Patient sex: M
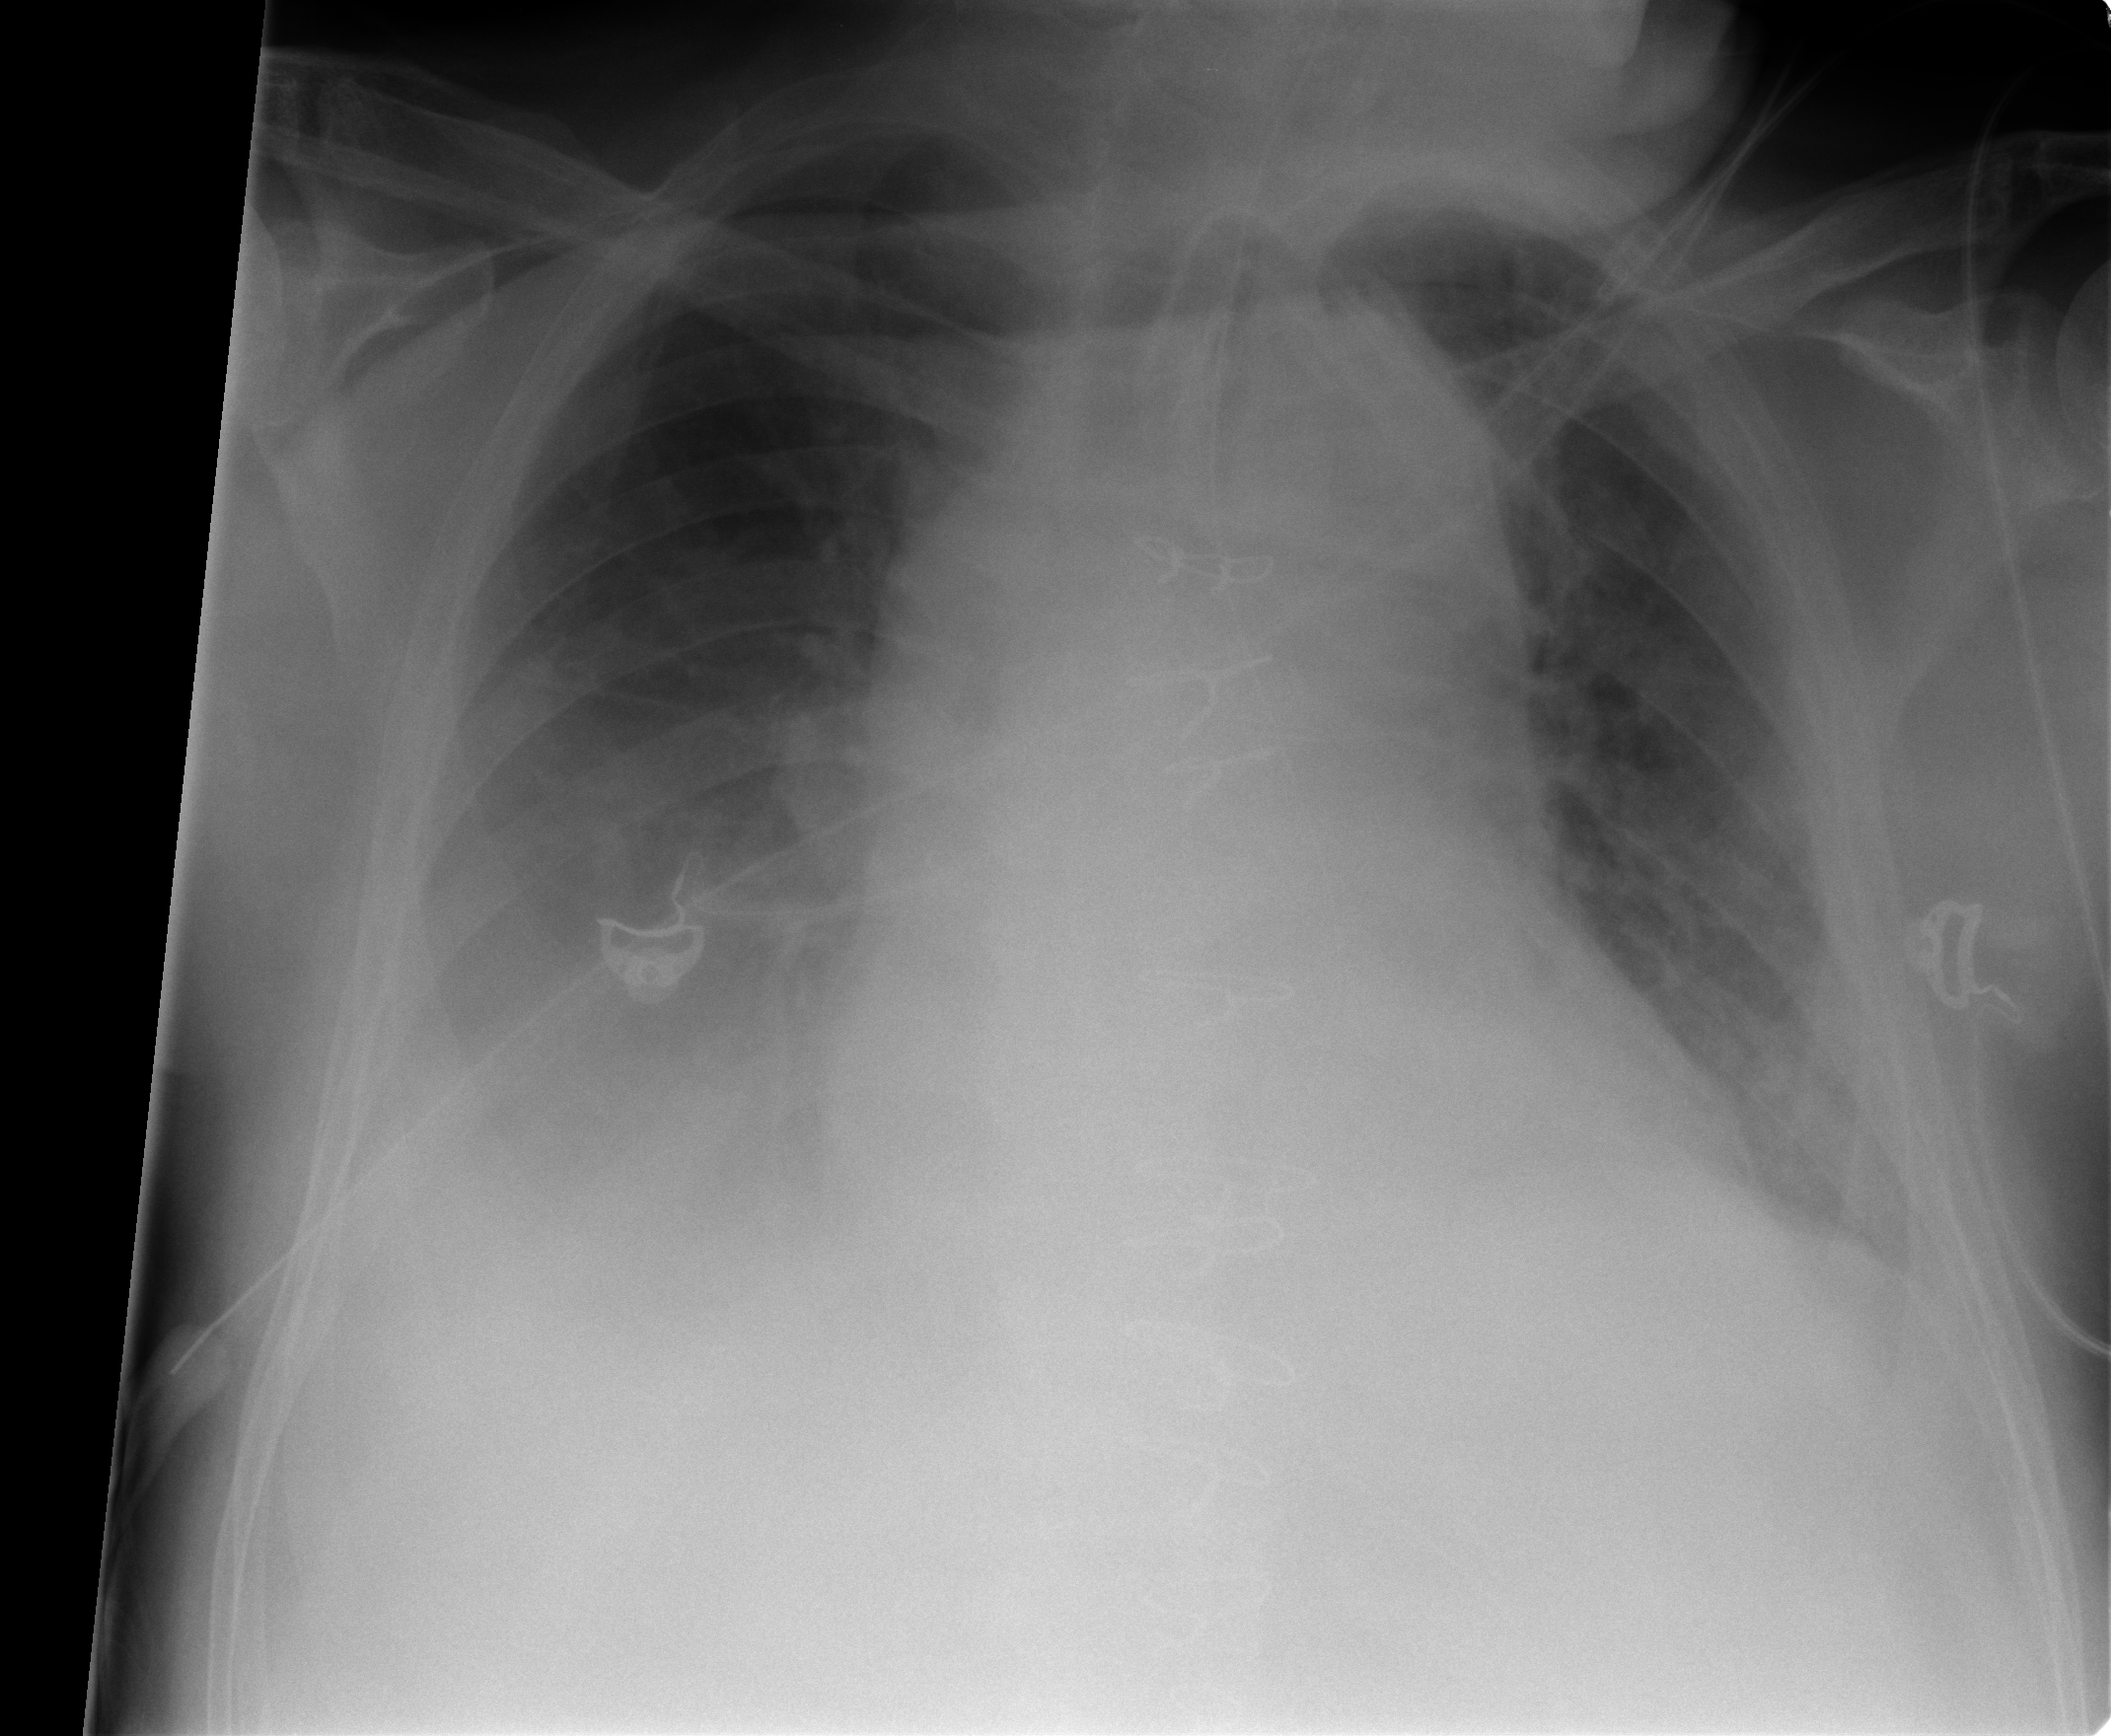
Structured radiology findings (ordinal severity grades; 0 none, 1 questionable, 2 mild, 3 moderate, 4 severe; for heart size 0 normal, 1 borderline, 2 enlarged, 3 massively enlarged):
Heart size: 2
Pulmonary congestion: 2
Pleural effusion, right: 3
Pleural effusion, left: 3
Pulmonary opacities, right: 2
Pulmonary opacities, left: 2
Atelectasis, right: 3
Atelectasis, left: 3